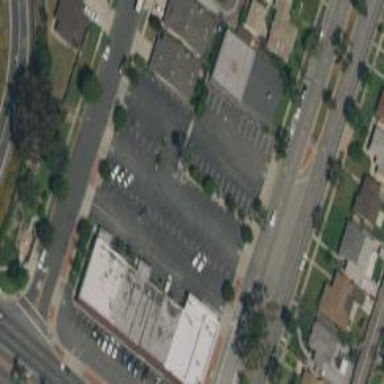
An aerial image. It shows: Retail building.